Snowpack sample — Buffalo Mountain, Silverthorne, Colorado, USA (1/25/25, 10:11 AM MST)
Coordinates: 39.6222, -106.1139
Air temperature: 22 °F
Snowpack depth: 110 cm
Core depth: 10 cm
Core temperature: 46.4 °F
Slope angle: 12°, slope face: 102°
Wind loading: high
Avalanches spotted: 0
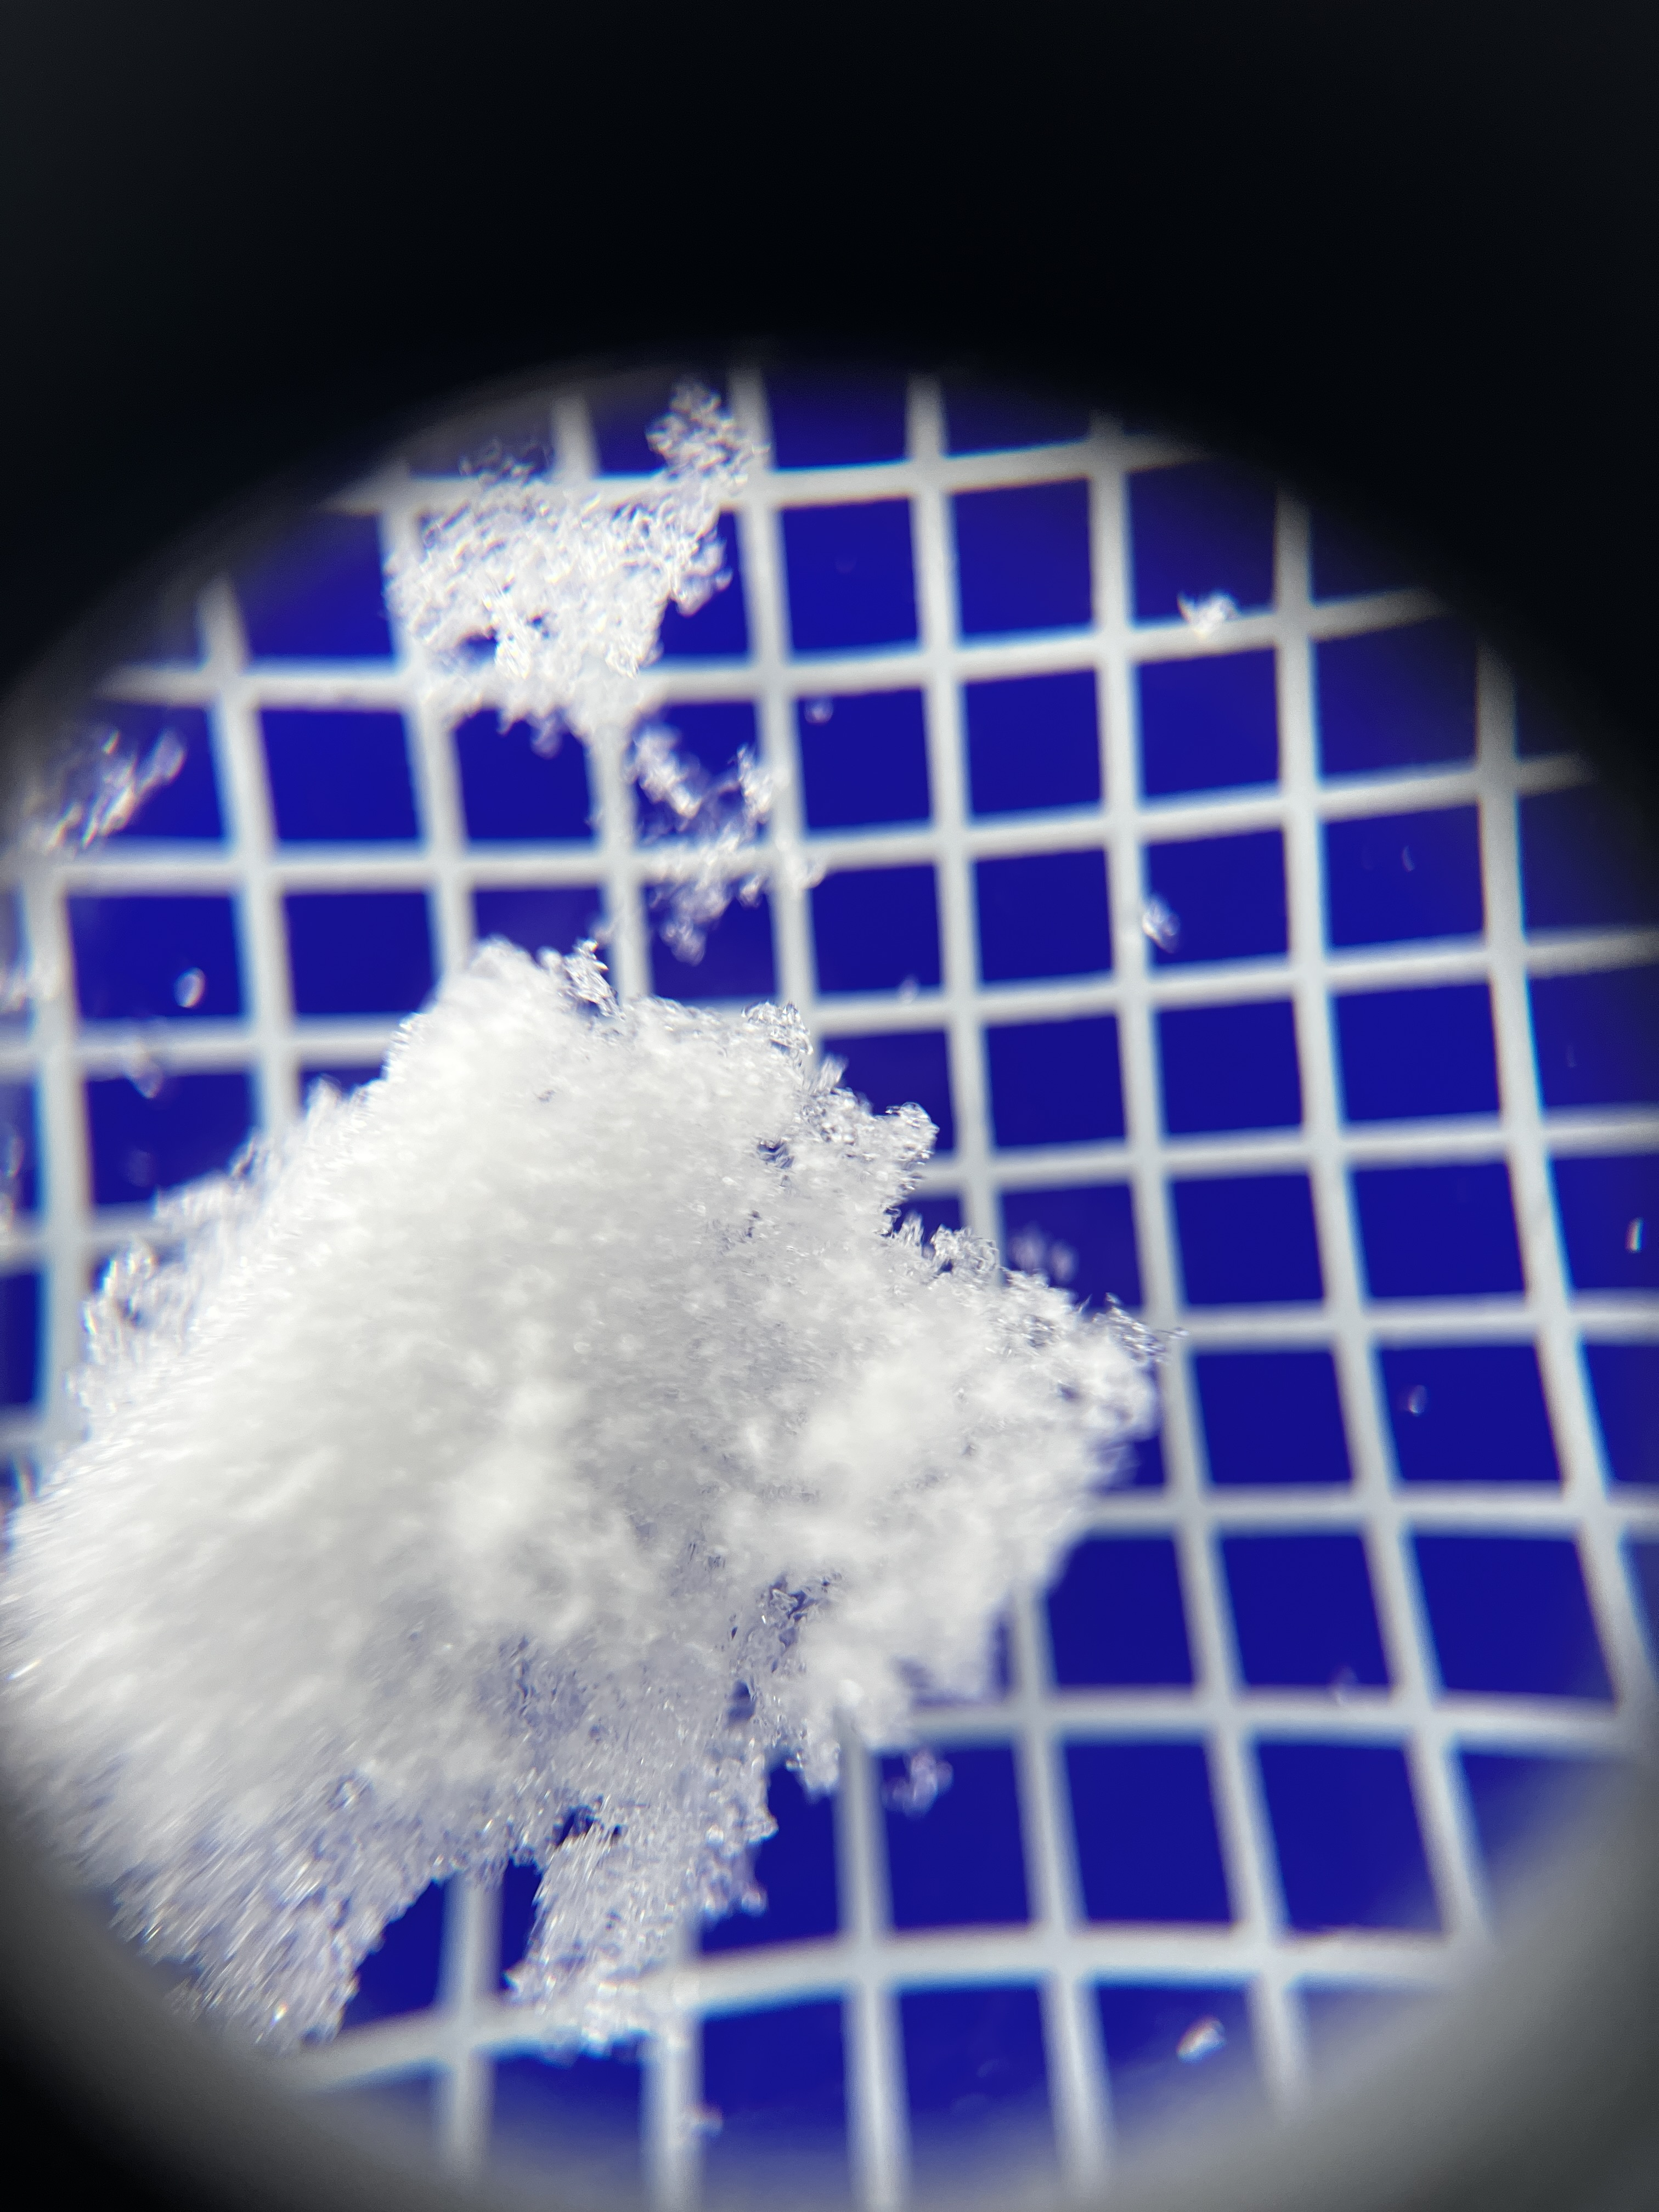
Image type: magnified_profile
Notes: No avalanches nearby, collected on the outskirts of a fire break 15 meters from the treeline, on way to Buffalo and Red Mountain